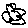
Label: flower